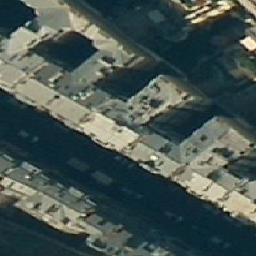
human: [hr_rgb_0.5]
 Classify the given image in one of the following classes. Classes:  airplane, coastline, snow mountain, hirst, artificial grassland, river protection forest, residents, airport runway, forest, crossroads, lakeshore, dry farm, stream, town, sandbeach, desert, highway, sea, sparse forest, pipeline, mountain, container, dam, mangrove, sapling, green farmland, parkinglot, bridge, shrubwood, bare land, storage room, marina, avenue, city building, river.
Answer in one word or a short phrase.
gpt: city building